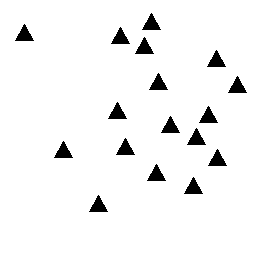
Squares: 0
Triangles: 17
Stars: 0
Total shapes: 17